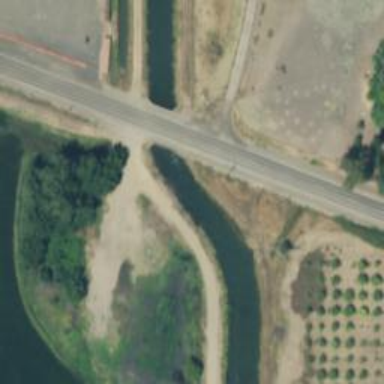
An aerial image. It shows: Secondary road.